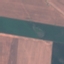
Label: AnnualCrop